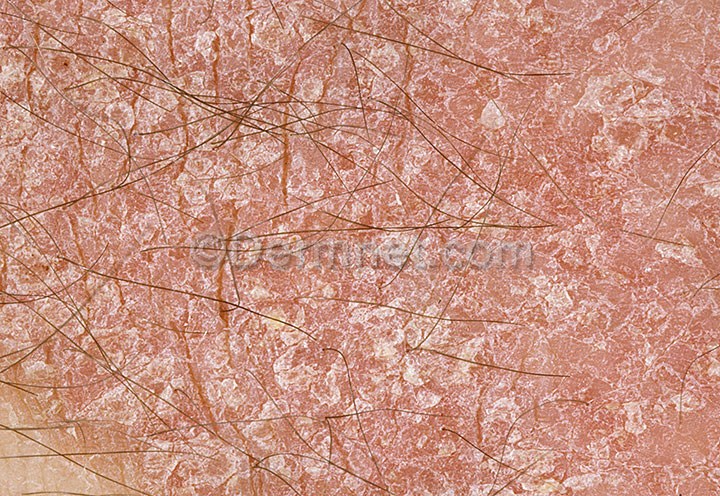
Disease: Psoriasis pictures Lichen Planus and related diseases